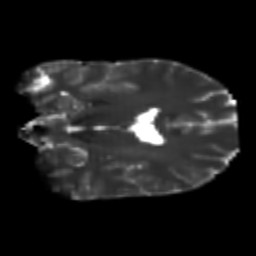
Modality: T2w
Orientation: coronal
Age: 19
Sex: male
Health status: healthy
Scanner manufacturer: philips
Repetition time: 7.478 s
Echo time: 0.08753 s